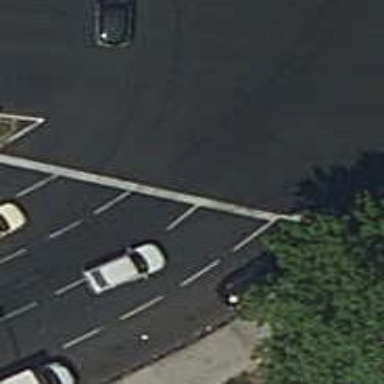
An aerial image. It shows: Road with traffic signals.